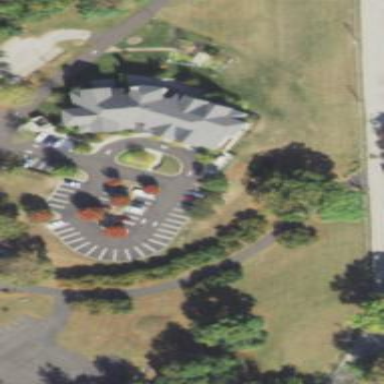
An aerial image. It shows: Parking area.